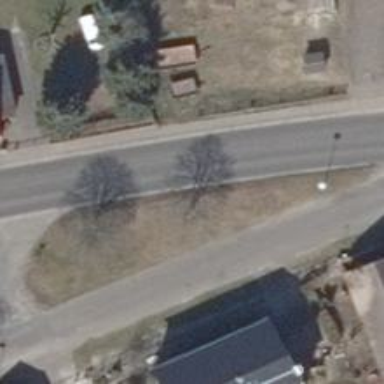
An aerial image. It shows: Secondary road with asphalt surface and sidewalks on both sides.